Field crop: maize
Growth stage: 2
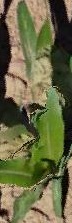
Species: maize